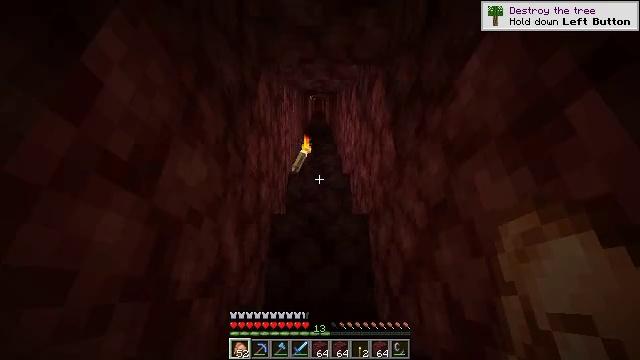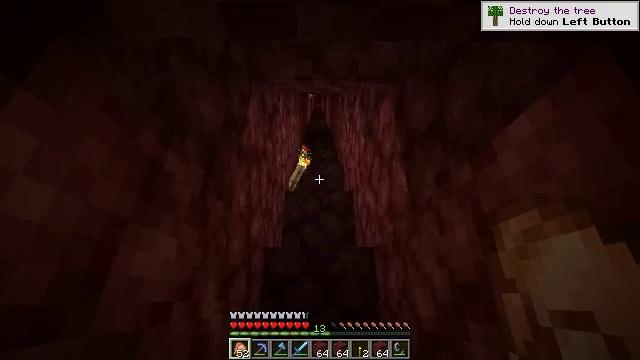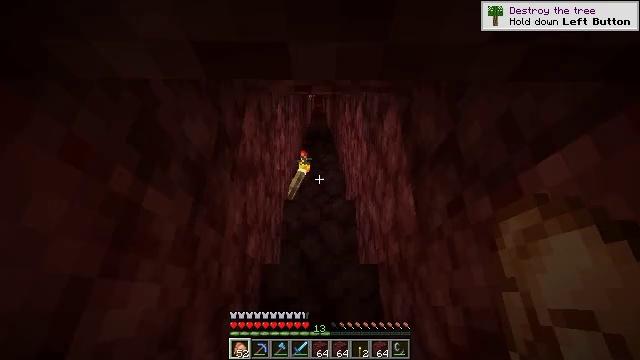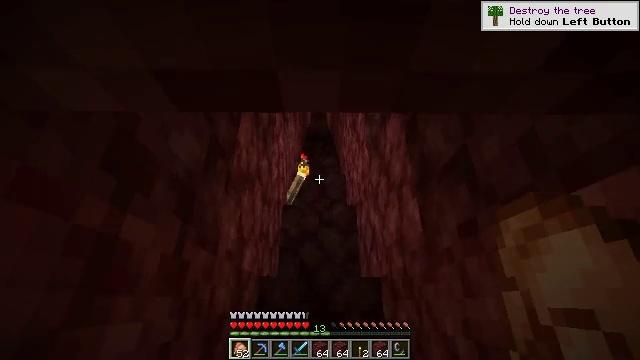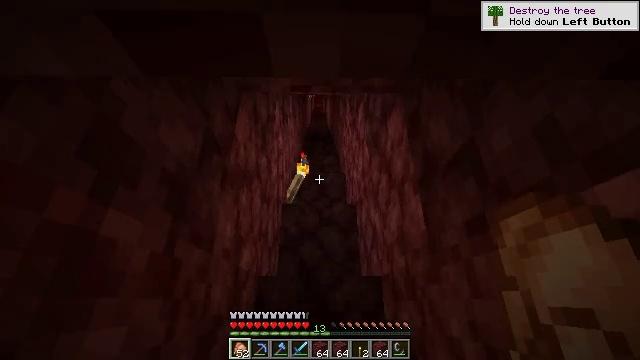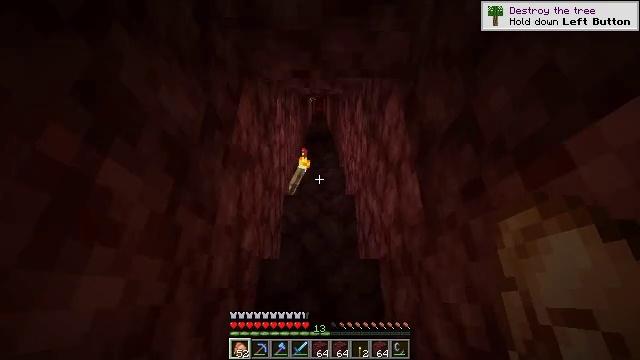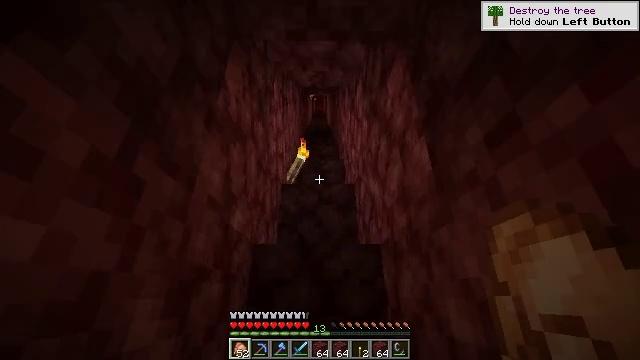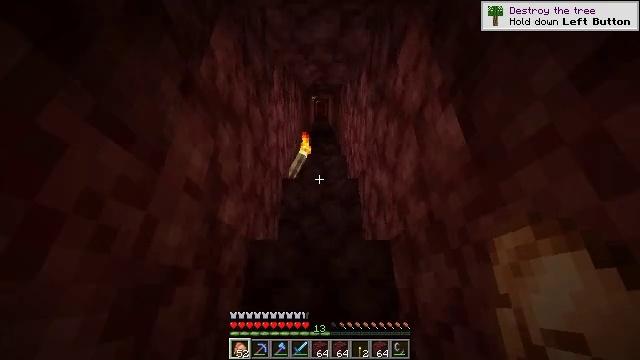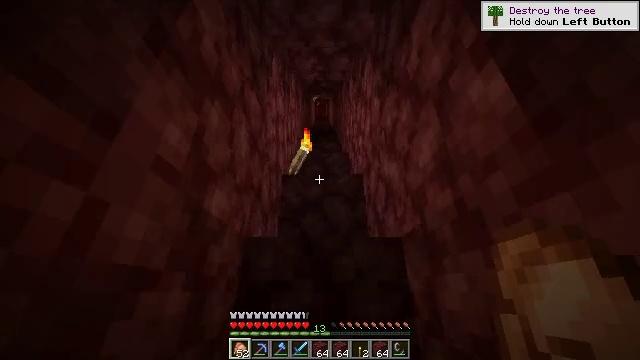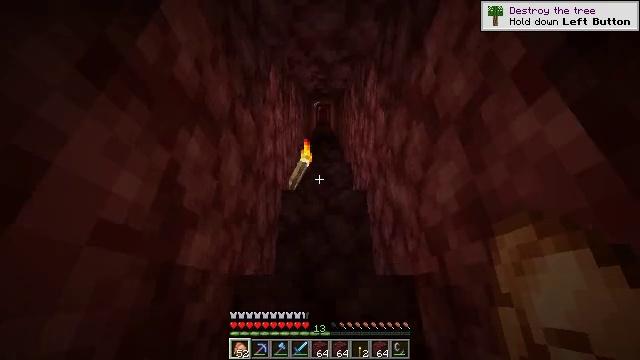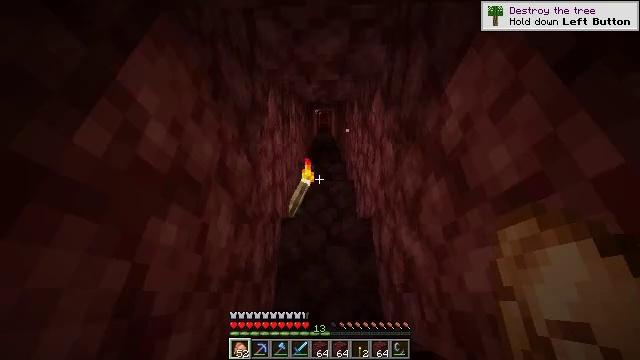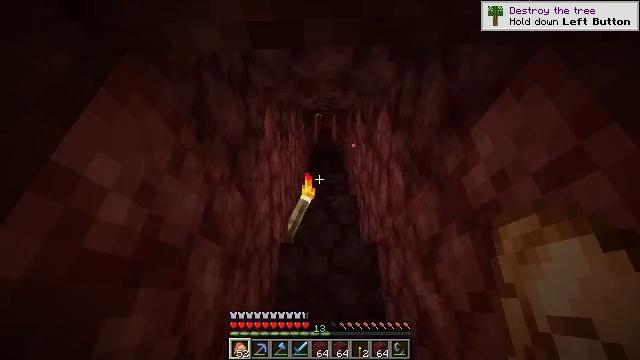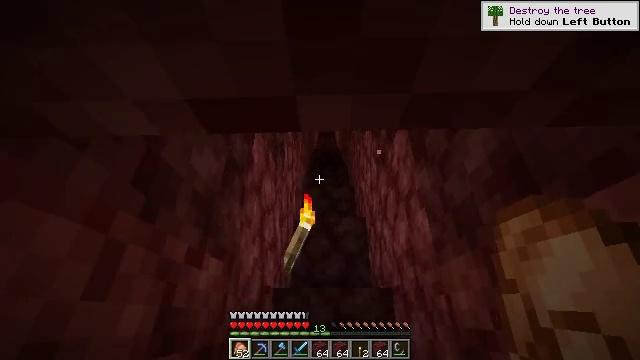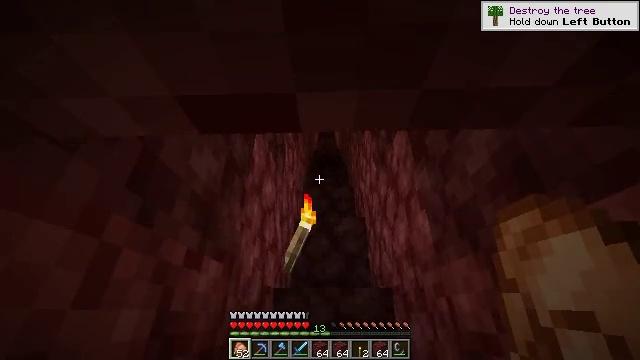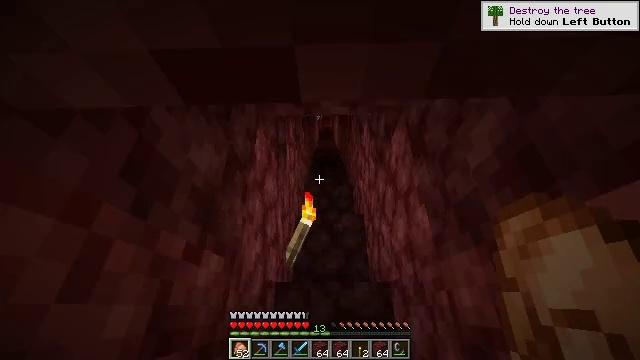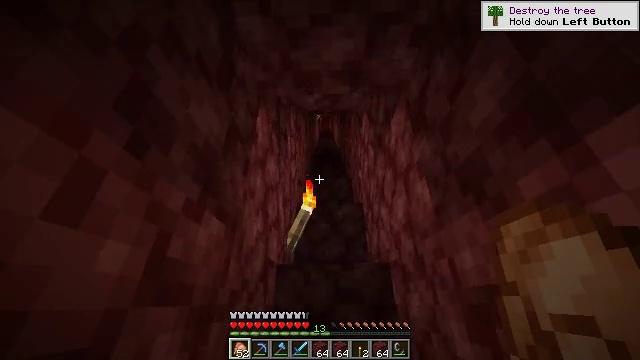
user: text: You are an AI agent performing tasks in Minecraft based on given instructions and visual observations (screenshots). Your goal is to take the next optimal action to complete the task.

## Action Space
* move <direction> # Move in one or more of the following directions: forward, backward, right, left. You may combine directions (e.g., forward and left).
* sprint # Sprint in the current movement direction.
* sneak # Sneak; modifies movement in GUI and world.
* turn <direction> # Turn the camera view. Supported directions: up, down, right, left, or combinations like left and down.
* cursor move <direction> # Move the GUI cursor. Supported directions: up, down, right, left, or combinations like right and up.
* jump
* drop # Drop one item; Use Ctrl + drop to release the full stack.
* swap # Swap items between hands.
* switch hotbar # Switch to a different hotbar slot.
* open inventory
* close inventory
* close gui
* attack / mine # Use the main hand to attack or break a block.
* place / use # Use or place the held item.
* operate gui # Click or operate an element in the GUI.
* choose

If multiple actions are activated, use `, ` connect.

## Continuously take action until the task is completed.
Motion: motion action
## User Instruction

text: Interact with the furnace to make netherite scrap.
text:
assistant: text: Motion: move forward, jump
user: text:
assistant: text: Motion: move forward, jump
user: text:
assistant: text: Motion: move forward, sprint, jump
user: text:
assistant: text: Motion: move forward, sprint, jump
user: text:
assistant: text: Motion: move forward, sprint, jump
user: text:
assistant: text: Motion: move forward, sprint, jump
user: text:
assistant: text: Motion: move forward, sprint, jump
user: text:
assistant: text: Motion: move forward, jump
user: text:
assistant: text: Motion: move forward, jump
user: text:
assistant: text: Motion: move forward, jump
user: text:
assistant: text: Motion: move forward, jump
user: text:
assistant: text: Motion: move forward, sprint, jump
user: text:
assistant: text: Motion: move forward, sprint, jump
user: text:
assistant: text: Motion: move forward, sprint, jump
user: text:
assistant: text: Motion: move forward, sprint, jump
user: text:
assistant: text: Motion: move forward, jump
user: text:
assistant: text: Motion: move forward, jump
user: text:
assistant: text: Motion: move forward, jump
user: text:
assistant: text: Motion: move forward, jump
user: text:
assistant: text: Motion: move forward, jump
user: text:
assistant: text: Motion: move forward, jump
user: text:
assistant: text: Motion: move forward, sprint, jump
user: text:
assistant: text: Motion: move forward, sprint, jump
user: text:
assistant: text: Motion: move forward, sprint, jump
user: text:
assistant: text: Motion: move forward, sprint, jump
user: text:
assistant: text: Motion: move forward, jump
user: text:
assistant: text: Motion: move forward, jump
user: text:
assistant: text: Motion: move forward, jump
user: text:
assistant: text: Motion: move forward, jump
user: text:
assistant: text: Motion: move forward, sprint, jump